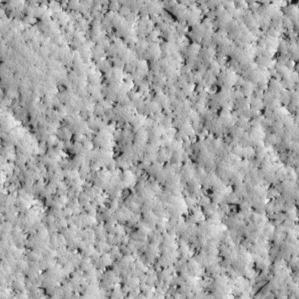
Label: non_frost